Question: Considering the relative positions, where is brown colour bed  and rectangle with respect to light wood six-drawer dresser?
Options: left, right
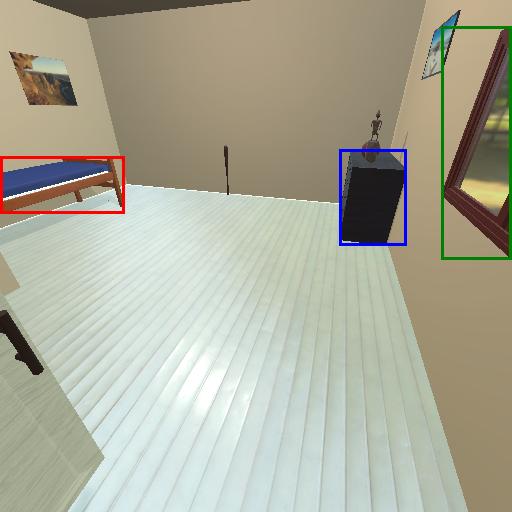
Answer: left